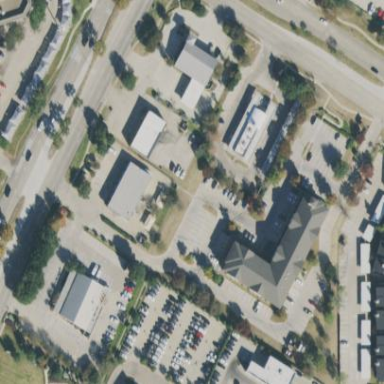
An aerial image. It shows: Retail area.